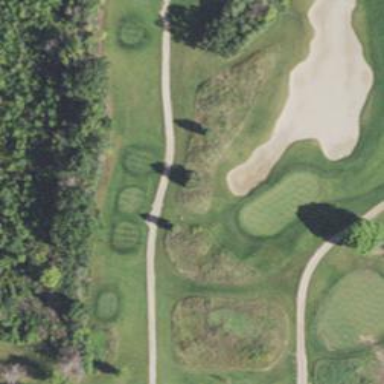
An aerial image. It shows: Path for both road and golf.